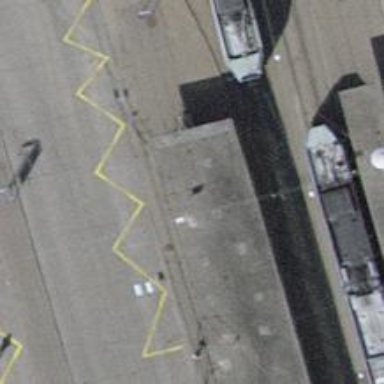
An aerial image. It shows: Roof support.